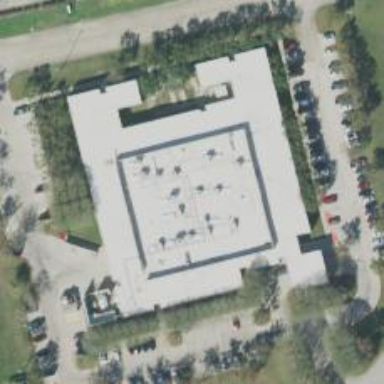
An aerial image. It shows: Hospital.